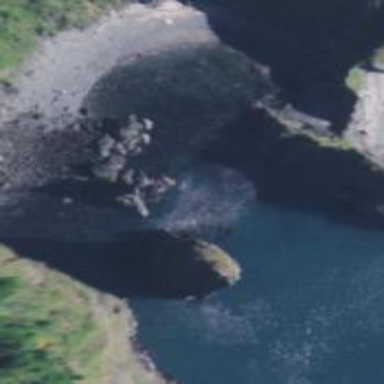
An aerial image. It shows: Natural rock reef.